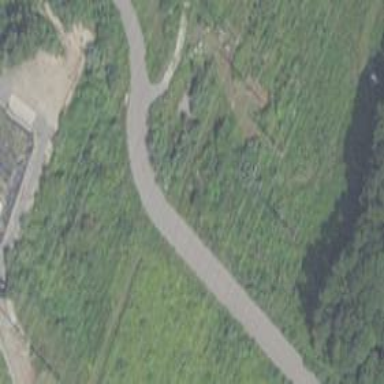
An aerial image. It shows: Service road.